Question: I'm following a tutorial to learn how to use the PageList in a MVC application.
In the CONTROLLER part works perfect with intellisense.
> using PagedList.Mvc;
But in the VIEW side say couldn't find namespace.

The weird part is after building the solution the error disapear and sample run ok.
But when I try to make change in the code the error reapear and I can't use the intellisense.
There are other errors regarding the use of the @Html.PagedListPager and also disapear after compile, and as I say all paging function works ok when I test the page.
> I'm using Visual Studio 2013 and C#
add the Install-Package PagedList.Mvc
Installing 'PagedList 1.17.0.0'.
Installing 'PagedList.Mvc 4.5.0.0'.
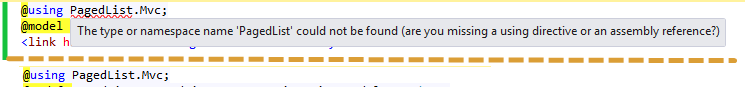
Answer: Solved.
First I open a new instance of VS2013, create a new Project and add the PagedList.Mvc package.
@using recognize the PagedList.Mvc namespace and intellisense was working fine too.
Then I was about to start the tutorial from beginning in this new Project and tought in @JoeEnos suggestion about try "Microsoft solution".
So I close and reopen my first project and now is also working fine.